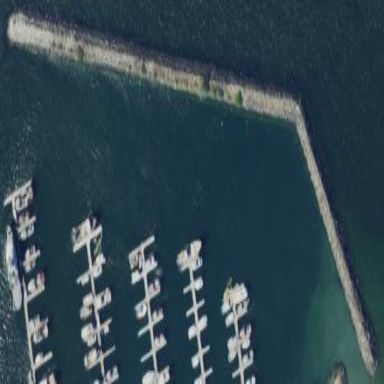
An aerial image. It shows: Breakwater constructed of rocks.